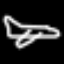
Label: airplane